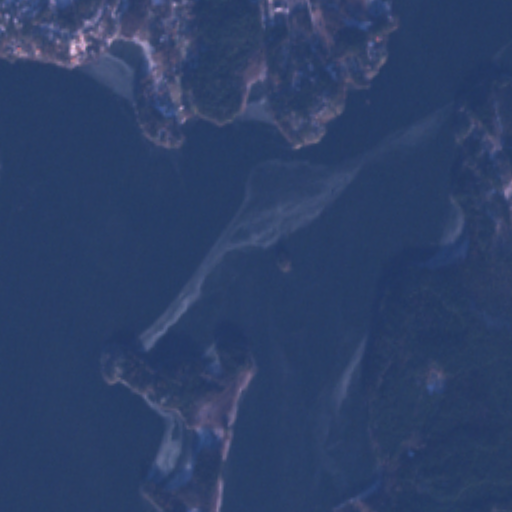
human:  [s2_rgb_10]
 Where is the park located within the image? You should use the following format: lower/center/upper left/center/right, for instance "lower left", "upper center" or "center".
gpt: The park is located in the upper center of the image.
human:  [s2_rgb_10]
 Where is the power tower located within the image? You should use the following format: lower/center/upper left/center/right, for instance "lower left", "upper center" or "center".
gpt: The power tower is located in the upper right of the image.
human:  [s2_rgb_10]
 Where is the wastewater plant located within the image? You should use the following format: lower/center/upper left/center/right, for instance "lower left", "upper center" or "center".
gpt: The wastewater plant is located in the upper center of the image.
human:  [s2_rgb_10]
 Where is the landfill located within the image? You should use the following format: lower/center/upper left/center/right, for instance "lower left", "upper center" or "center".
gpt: There is no landfill in the image.